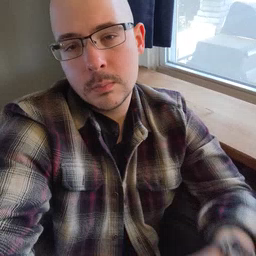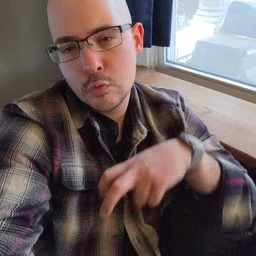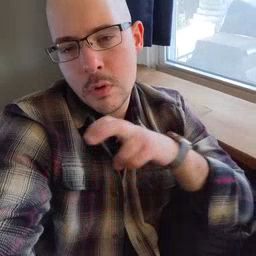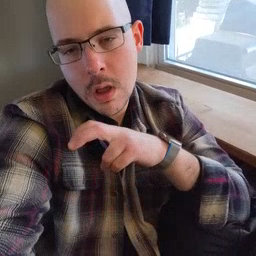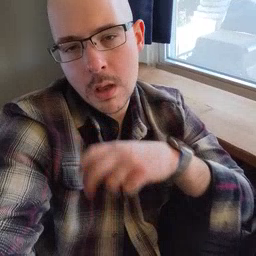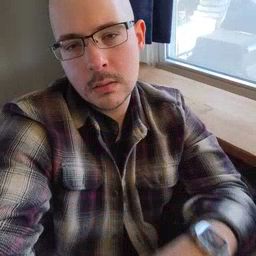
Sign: ride